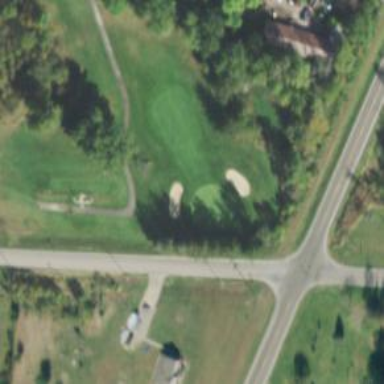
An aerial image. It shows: View of golf hole.